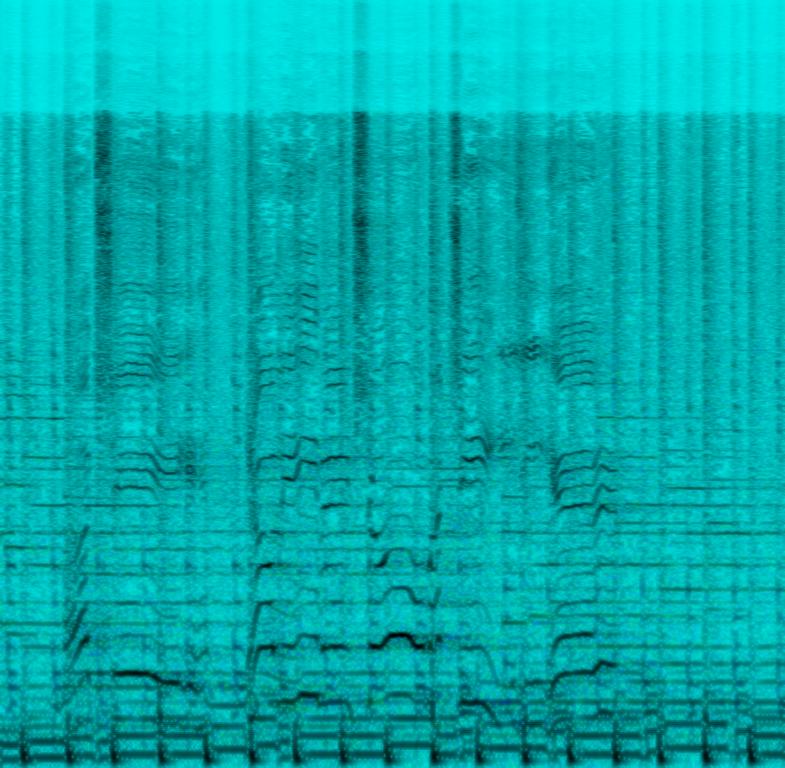
An acoustic drum is playing a groove with brushes while an e-bass is playing a walking bassline. Someone is strumming chords on an acoustic guitar while an e-guitar is playing rhythmic chords on the offbeat along with a slide guitar playing a melody. A mid-ranged male voice is singing a melody supported by male and female backing singers. This song may be playing in a coffee shop in the morning.